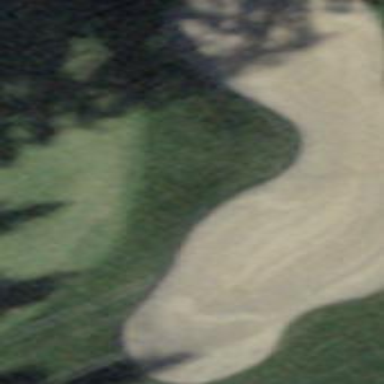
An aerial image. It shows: Golf bunker filled with natural sand.